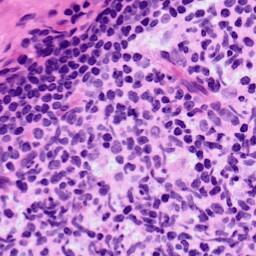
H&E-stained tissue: LymphNode